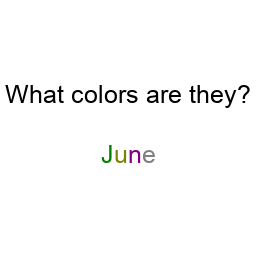
Color: green, olive, purple, gray
Background color: white
Question text color: black